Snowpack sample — Snodgrass Mountain, Crested Butte, Colorado (2/4/25, 12:06 PM MST)
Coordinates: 38.923, -106.968
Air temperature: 35 °F
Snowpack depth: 80 cm
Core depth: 30 cm
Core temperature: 35.6 °F
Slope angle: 14°, slope face: 78°
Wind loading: low
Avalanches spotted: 0
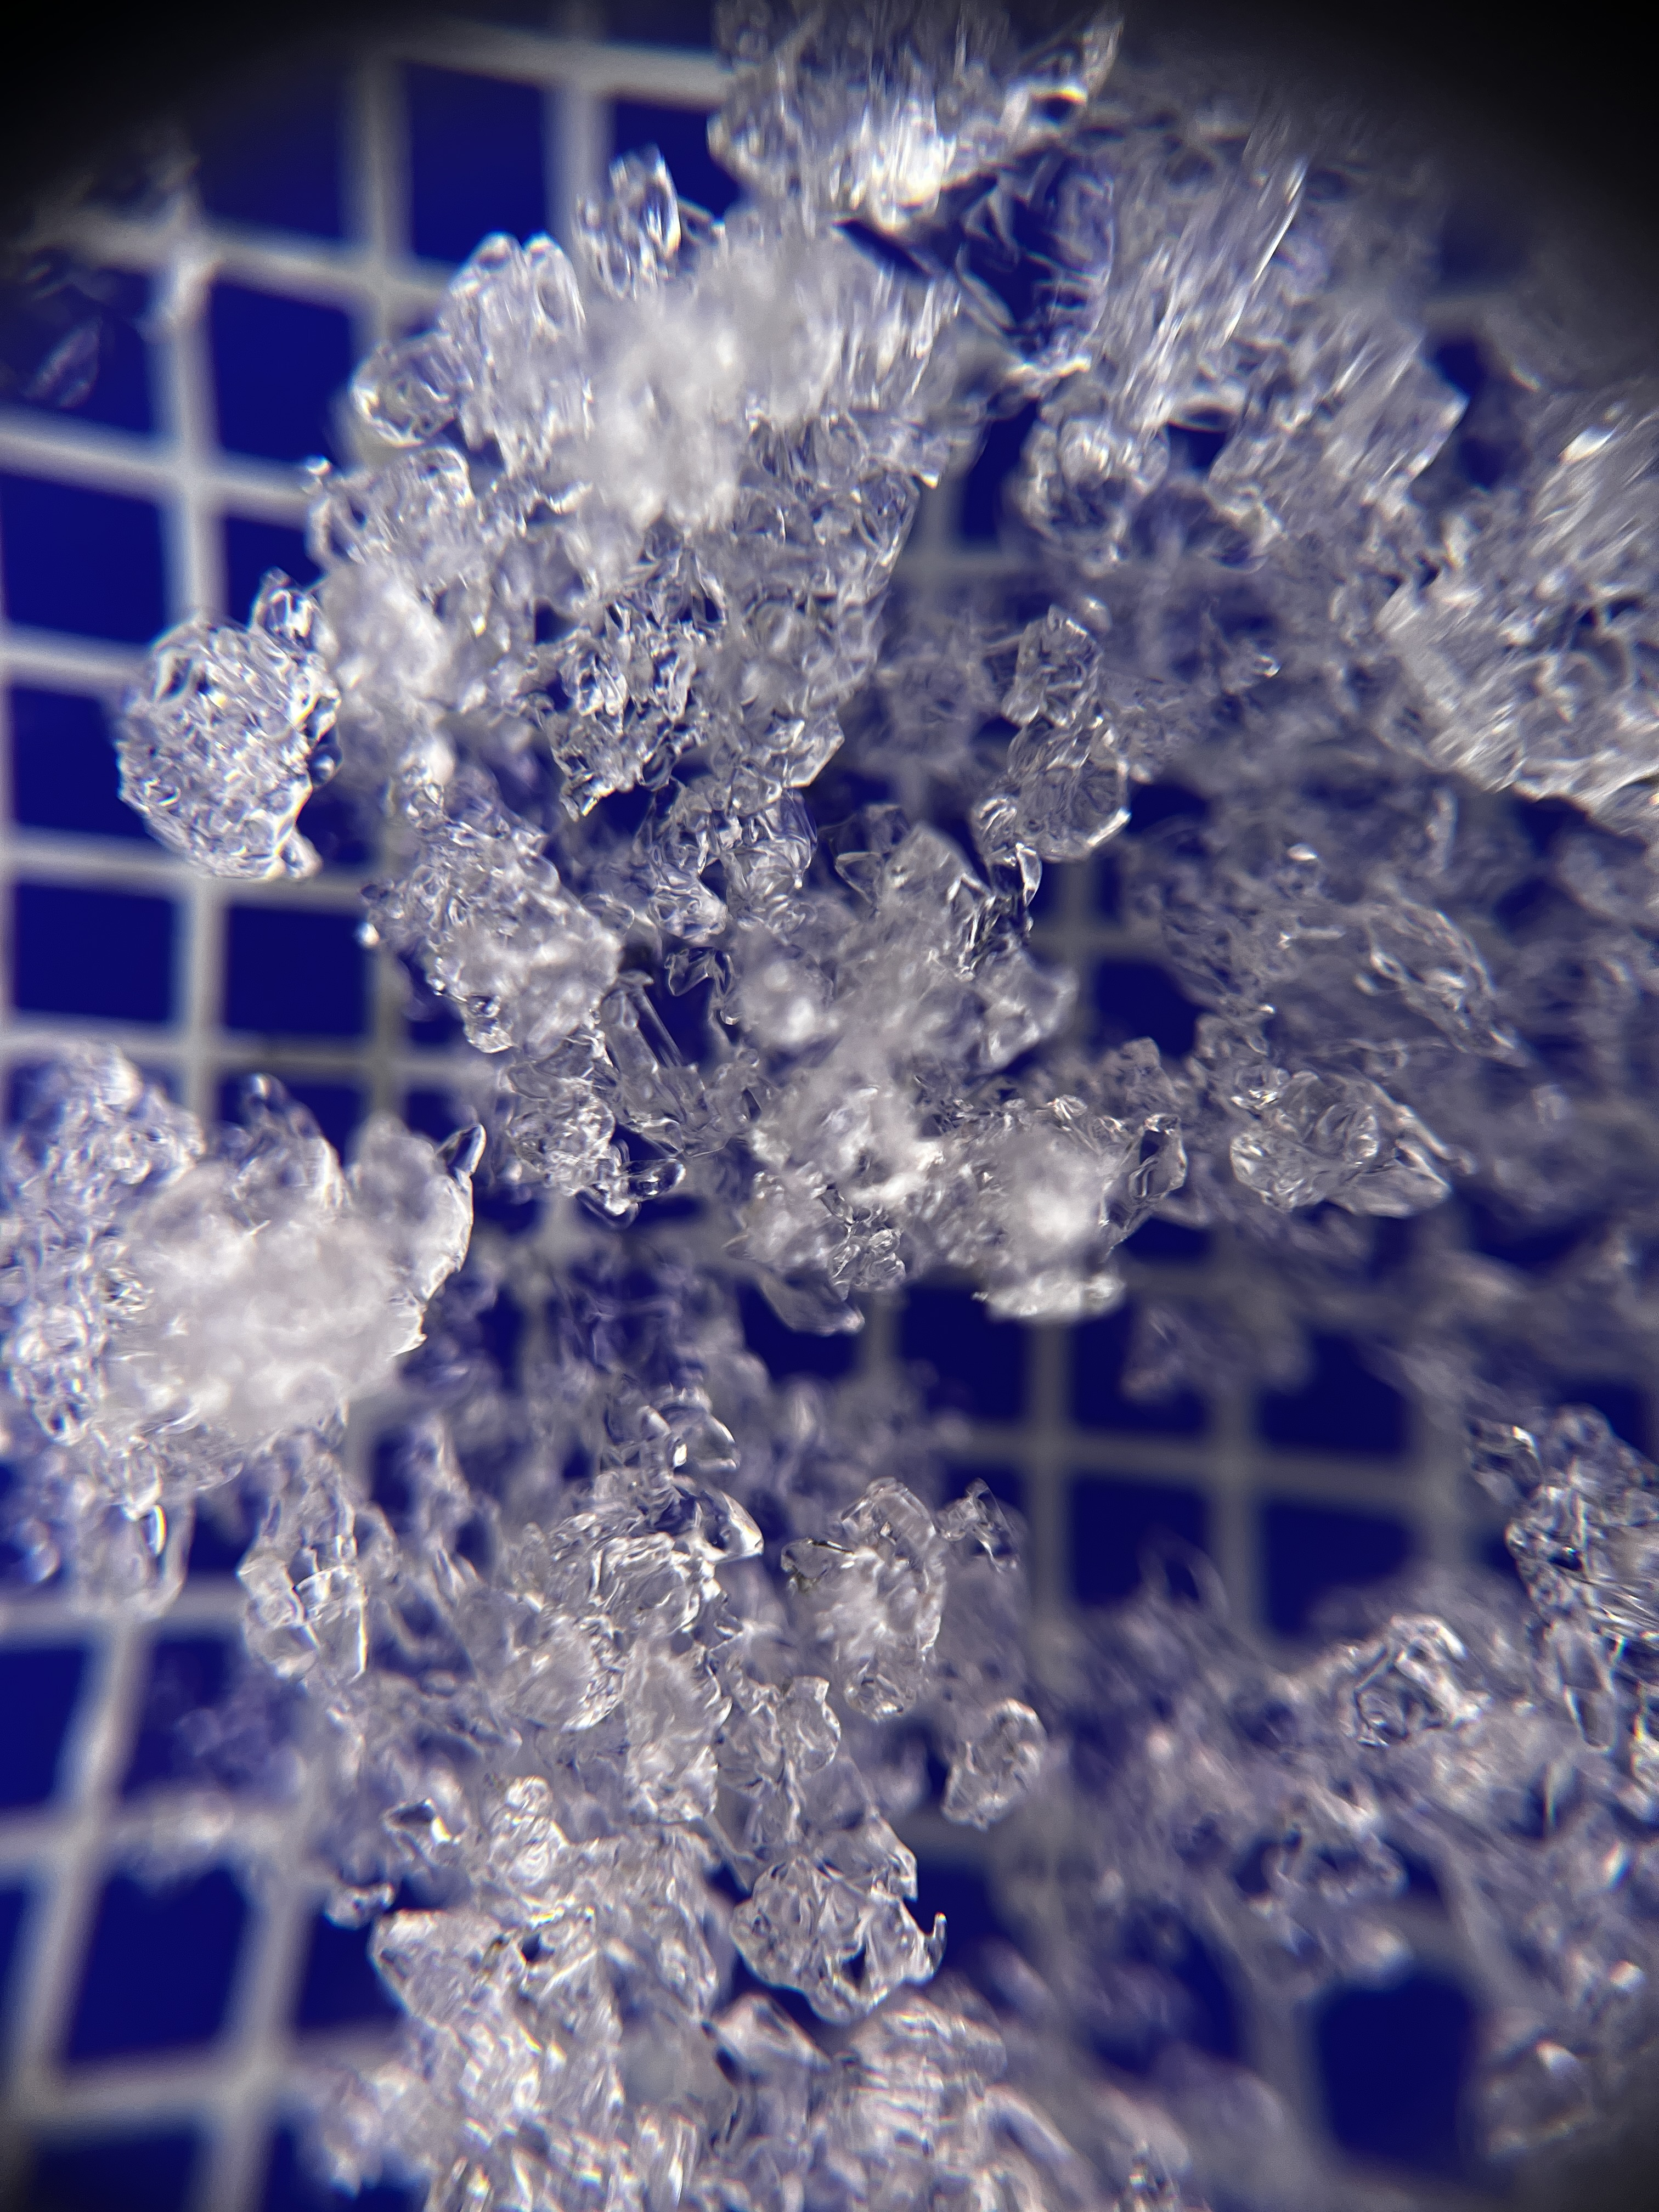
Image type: magnified_profile
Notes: No avalanches nearby, unusually warm weather for the last month reported by residents, Collected 25 yards from treeline